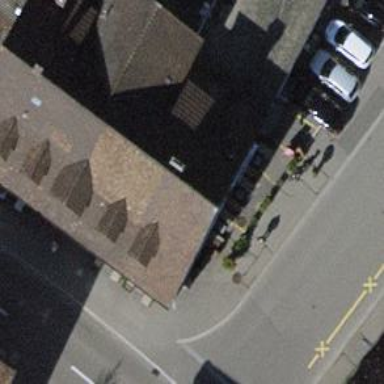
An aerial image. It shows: Bar.